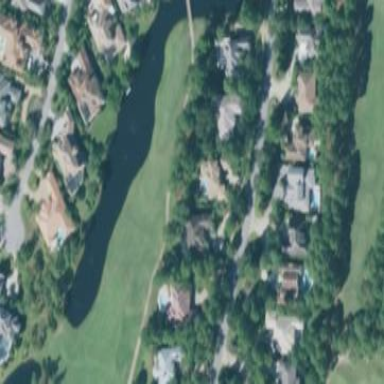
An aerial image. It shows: Scenic view of water hazard on golf course. The natural water feature adds beauty to the landscape.